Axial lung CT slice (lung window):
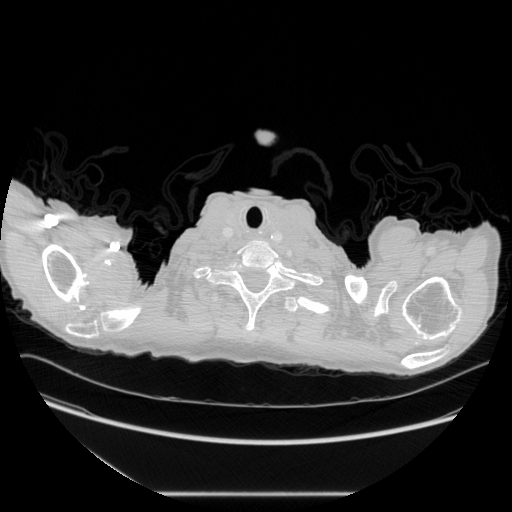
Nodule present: no